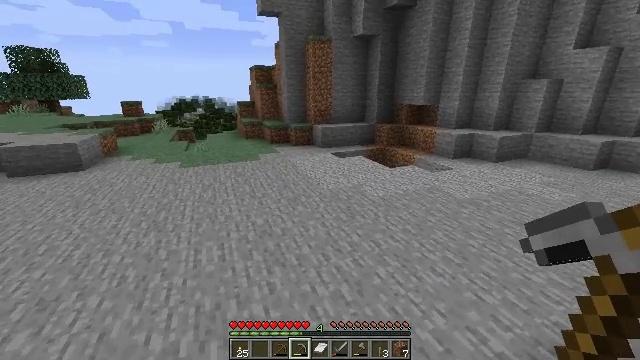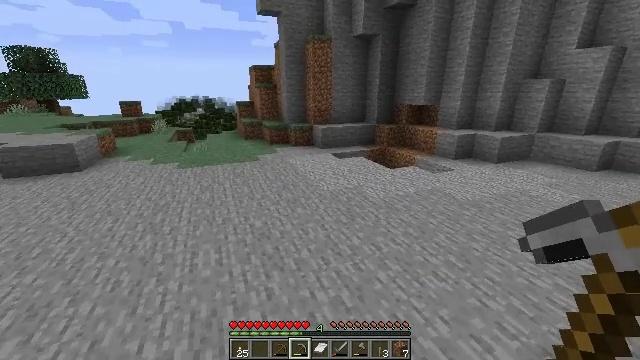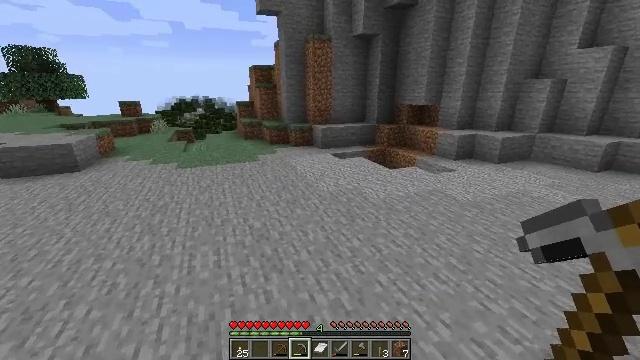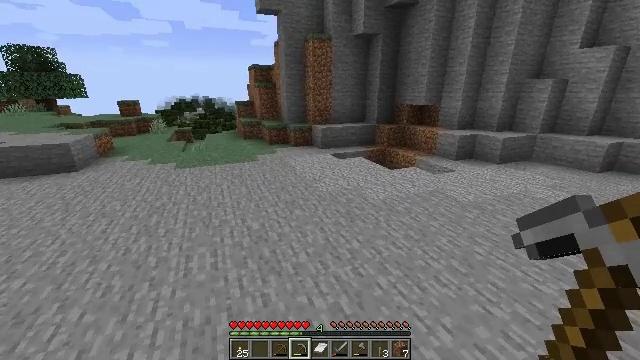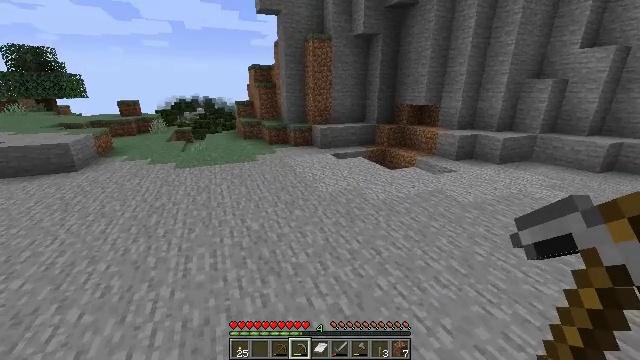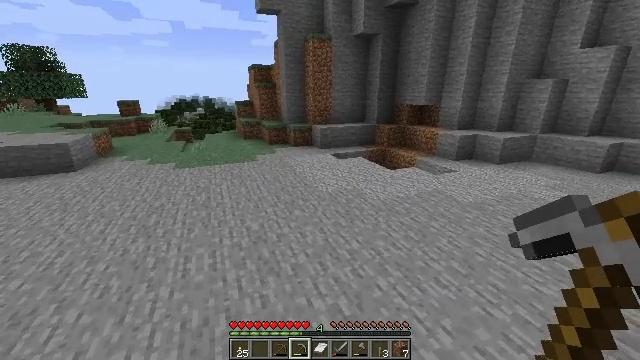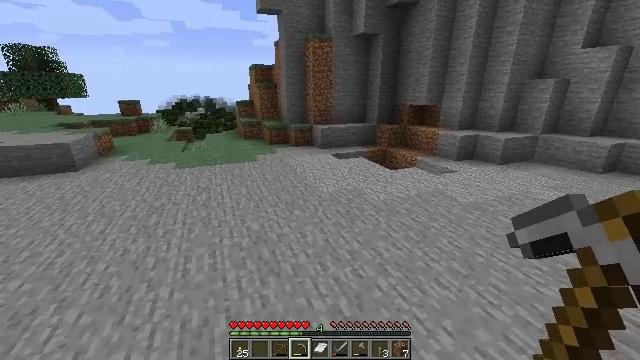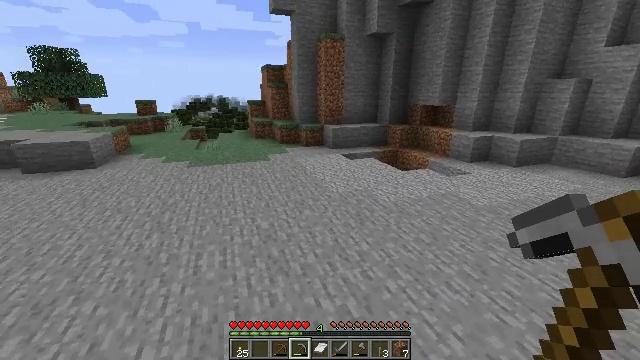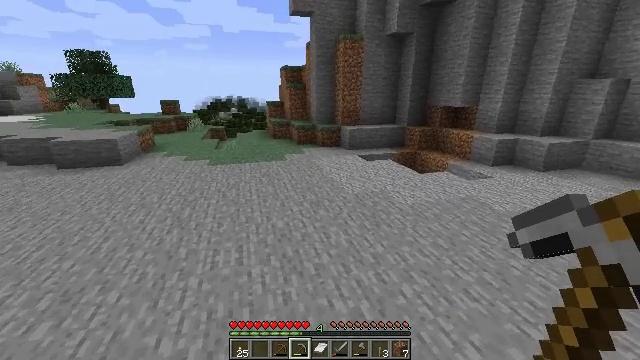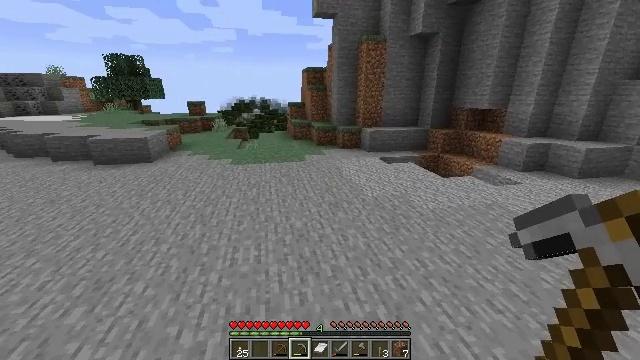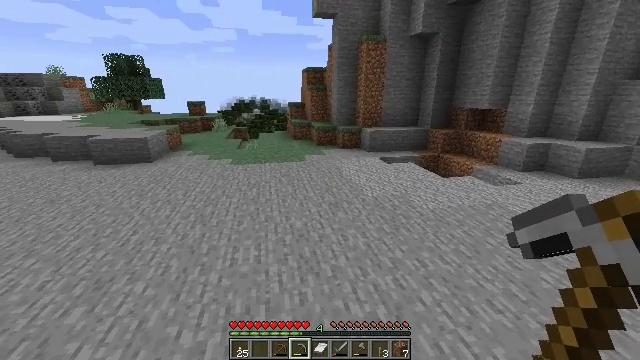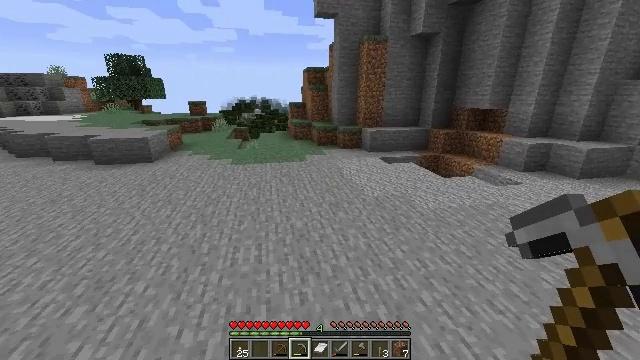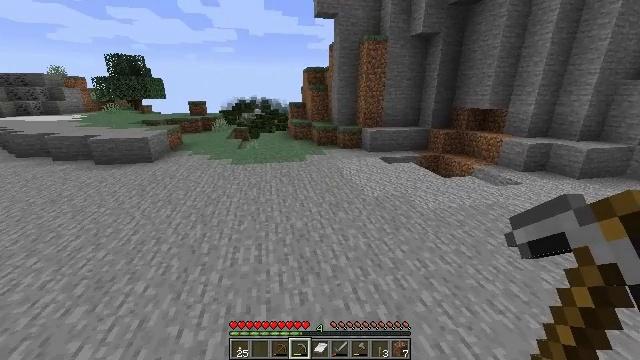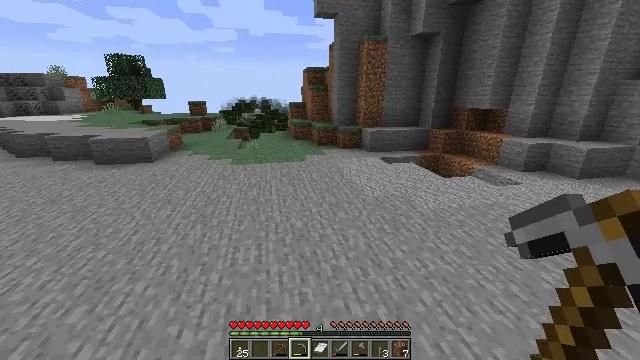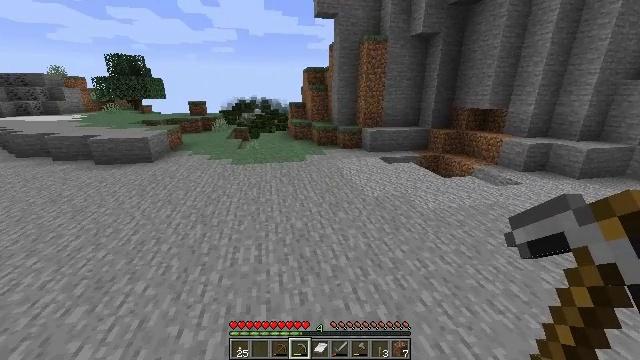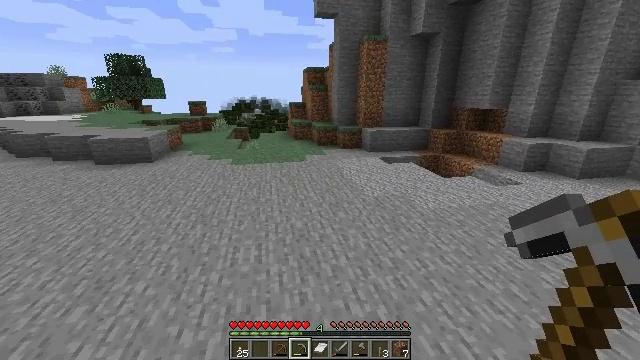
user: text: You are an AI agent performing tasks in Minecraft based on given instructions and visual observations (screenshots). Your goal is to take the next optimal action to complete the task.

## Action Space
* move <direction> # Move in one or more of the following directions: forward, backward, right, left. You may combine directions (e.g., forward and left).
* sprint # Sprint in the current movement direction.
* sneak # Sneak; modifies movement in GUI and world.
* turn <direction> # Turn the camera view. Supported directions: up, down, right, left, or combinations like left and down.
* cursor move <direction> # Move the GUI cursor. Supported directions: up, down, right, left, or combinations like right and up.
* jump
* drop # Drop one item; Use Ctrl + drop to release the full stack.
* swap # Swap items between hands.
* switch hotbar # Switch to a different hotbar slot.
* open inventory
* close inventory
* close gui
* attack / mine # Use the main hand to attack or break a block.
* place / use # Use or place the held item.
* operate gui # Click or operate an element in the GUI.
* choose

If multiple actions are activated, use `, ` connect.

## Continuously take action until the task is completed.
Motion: motion action
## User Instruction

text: Mine the sugar cane near rivers.
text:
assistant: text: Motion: no_op
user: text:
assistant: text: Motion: no_op
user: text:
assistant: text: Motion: no_op
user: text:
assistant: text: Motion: no_op
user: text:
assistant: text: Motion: no_op
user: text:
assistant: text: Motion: no_op
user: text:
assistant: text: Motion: turn left
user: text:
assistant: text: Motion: turn left
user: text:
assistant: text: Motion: sprint, turn left
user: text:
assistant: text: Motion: sprint
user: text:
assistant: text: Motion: sprint
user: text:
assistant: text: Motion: sprint
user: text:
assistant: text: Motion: sprint
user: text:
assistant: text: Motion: sprint
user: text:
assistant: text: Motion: sprint
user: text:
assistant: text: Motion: sprint
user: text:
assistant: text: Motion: sprint
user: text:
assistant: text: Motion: move forward, sprint
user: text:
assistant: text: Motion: move forward, sprint
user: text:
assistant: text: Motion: move forward, sprint
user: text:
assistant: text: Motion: move forward, sprint, turn left
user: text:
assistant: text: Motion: sprint
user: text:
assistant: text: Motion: turn right
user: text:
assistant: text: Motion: turn right
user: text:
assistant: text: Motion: turn right and up
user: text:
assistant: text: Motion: turn right and up
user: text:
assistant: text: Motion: turn right and up
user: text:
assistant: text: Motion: turn right
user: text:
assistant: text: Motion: turn right
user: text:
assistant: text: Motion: turn right